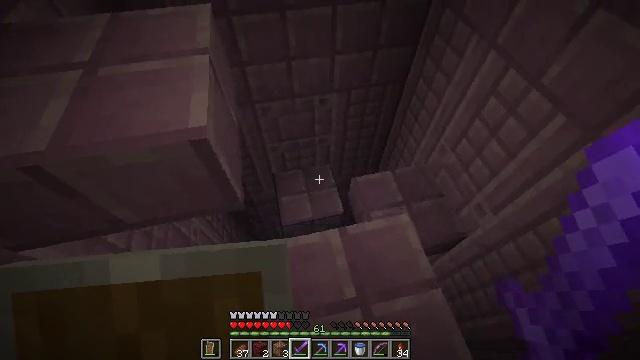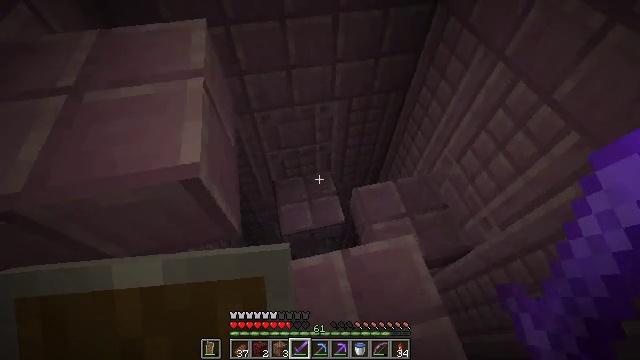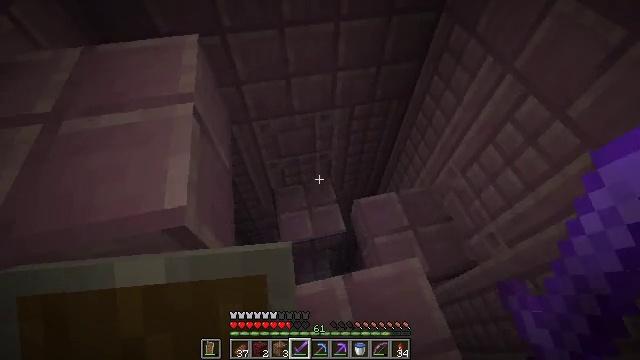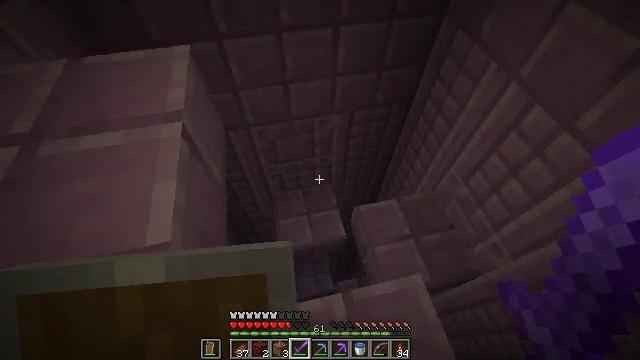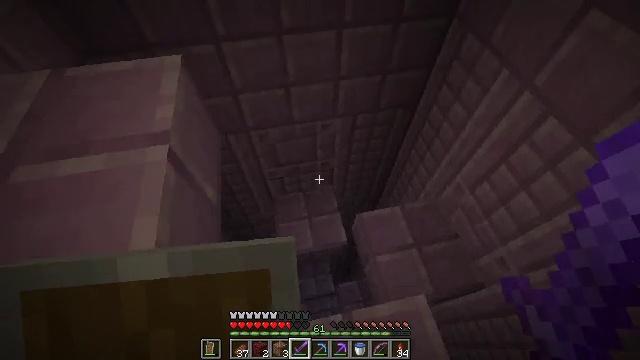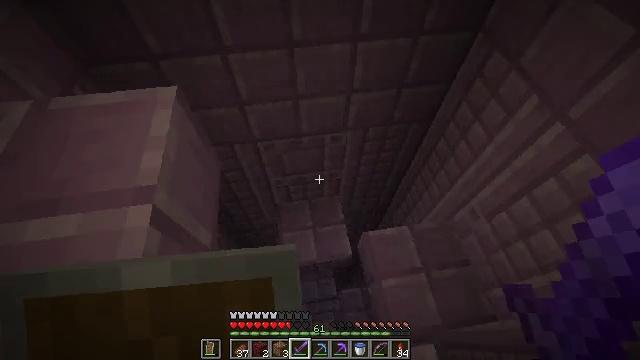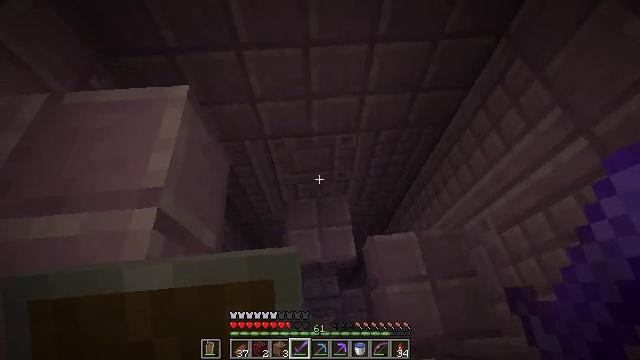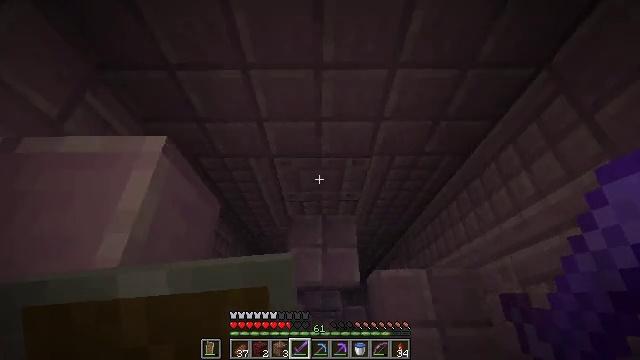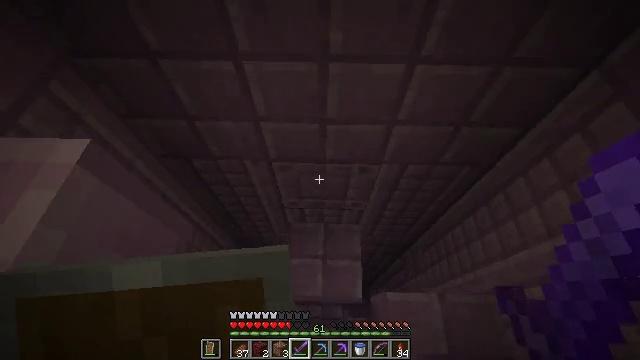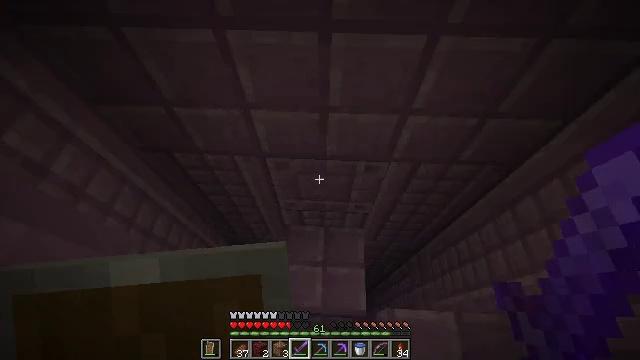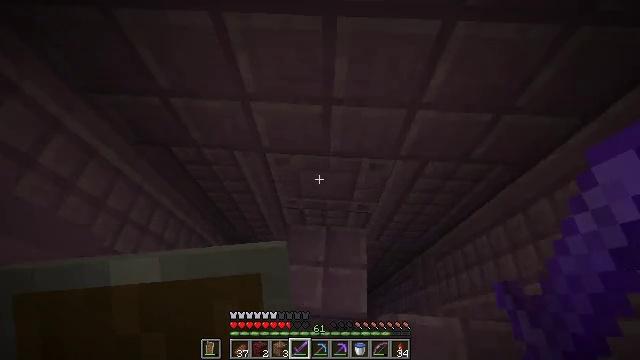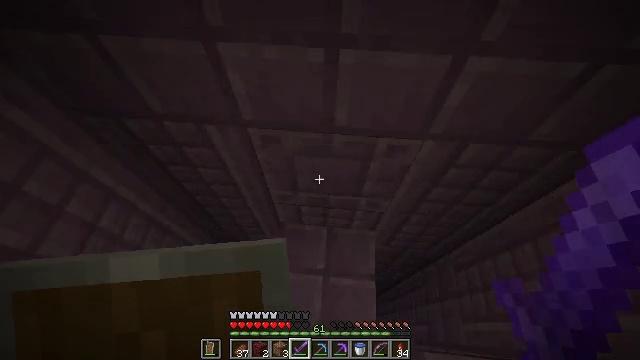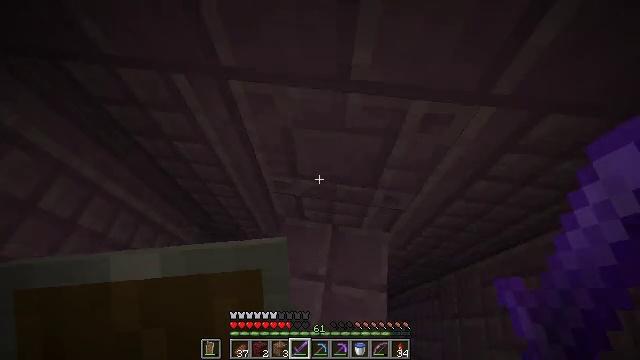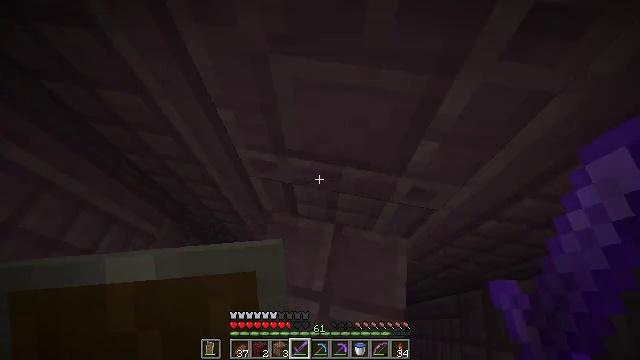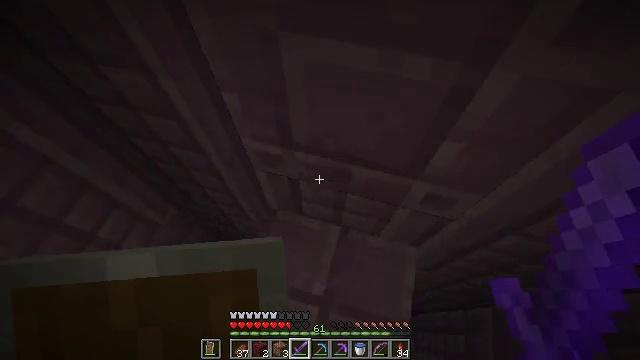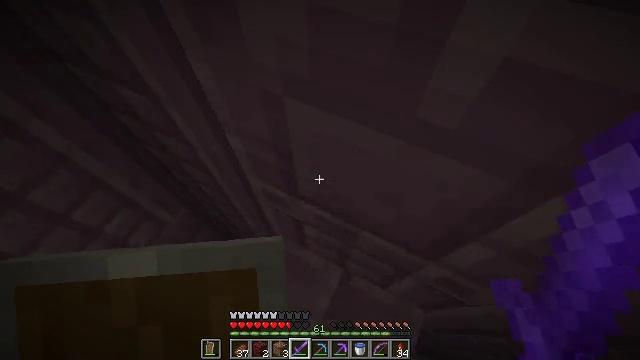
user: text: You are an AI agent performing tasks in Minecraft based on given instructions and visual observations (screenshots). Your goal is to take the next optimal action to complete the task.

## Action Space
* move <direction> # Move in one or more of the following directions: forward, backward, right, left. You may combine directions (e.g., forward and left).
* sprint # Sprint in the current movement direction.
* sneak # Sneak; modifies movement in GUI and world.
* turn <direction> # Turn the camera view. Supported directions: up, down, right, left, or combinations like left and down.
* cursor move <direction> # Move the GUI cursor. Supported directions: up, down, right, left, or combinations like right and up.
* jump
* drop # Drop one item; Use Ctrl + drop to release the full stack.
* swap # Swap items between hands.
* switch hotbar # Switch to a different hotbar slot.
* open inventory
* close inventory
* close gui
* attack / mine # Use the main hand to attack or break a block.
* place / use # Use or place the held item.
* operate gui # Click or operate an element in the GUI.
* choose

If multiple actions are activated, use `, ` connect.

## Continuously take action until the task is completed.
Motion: motion action
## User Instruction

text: Destroy the end rod to pick it up.
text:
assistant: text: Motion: move forward
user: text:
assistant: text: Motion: move forward
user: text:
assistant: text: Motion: move forward
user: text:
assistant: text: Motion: move forward
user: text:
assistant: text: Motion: move forward, turn left
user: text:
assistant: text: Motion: move forward, turn left
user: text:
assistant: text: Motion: move forward, turn left
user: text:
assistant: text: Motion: move forward, turn left
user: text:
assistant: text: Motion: move forward
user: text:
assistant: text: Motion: move forward, turn left
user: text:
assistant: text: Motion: move forward, turn left
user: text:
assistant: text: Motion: move forward, turn left
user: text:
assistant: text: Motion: move forward, turn left
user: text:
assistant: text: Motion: move forward, turn left
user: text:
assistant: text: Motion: turn left
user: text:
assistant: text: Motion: turn left
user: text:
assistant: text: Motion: turn left and down
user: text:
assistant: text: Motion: turn left
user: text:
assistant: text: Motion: turn left and up
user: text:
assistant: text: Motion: no_op
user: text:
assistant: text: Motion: no_op
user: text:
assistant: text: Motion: no_op
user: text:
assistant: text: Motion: turn down
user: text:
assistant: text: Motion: turn right
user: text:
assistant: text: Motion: no_op
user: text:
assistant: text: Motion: no_op
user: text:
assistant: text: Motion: move forward
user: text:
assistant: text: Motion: move forward
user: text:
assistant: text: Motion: move forward
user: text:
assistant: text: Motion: move forward, turn left